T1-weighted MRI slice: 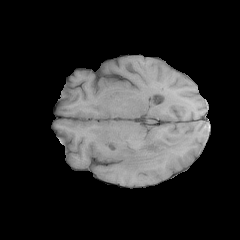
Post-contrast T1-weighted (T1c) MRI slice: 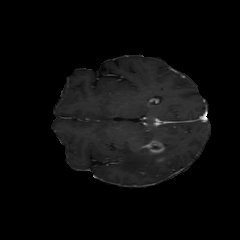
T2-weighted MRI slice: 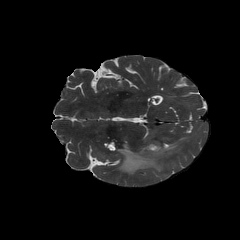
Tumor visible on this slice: yes